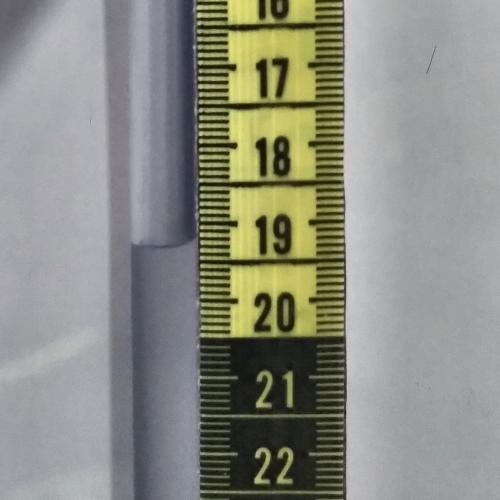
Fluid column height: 19.2 cm